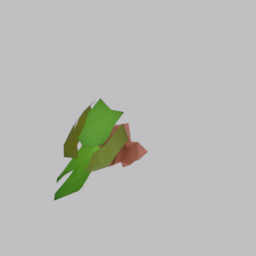
Label: nature